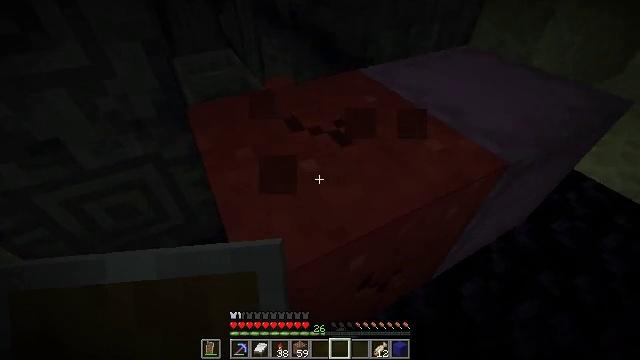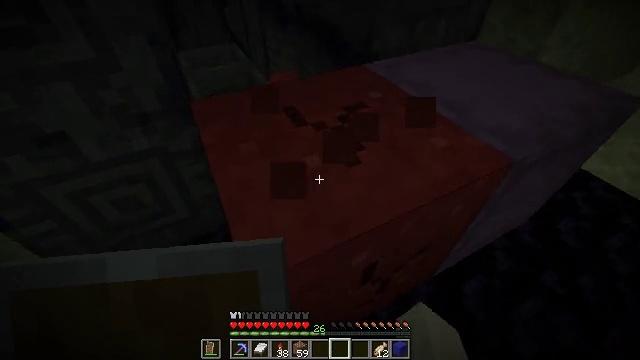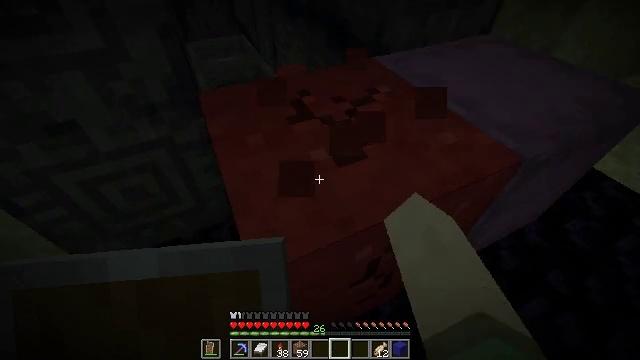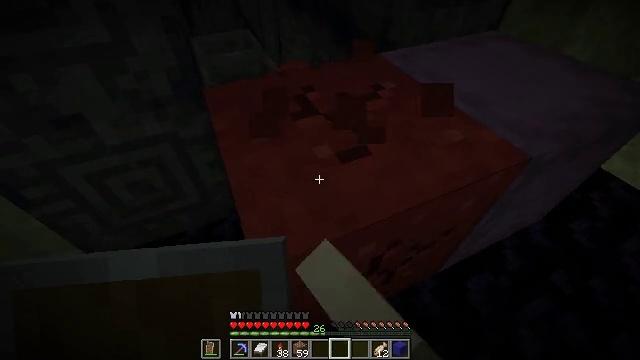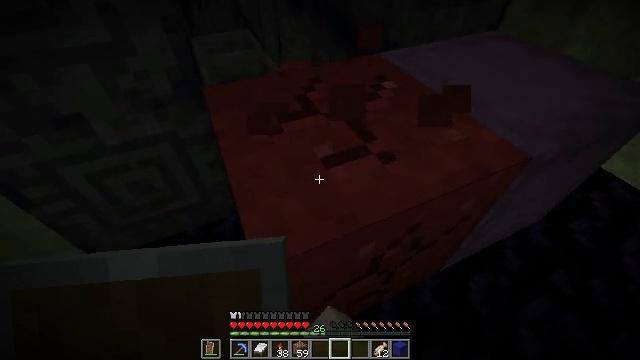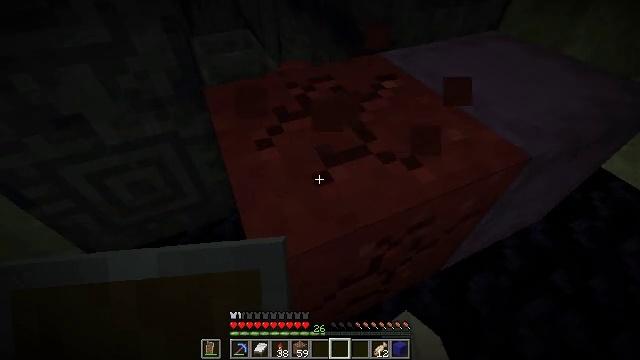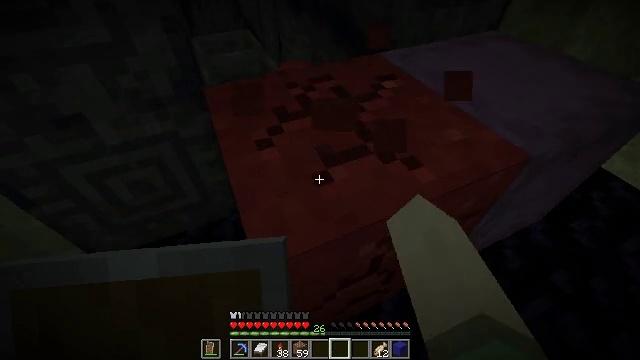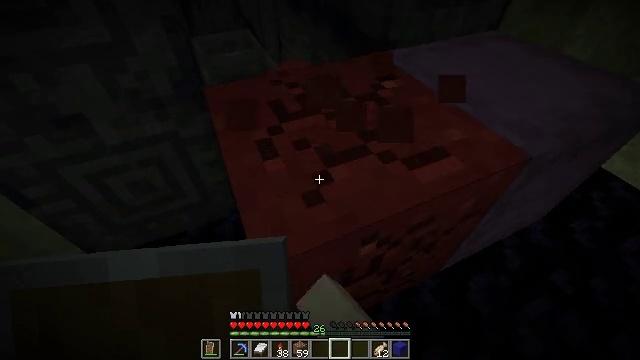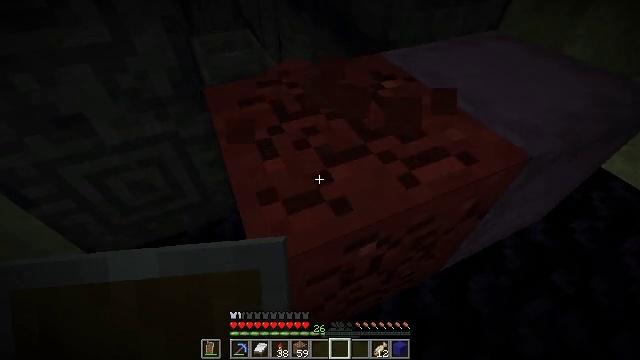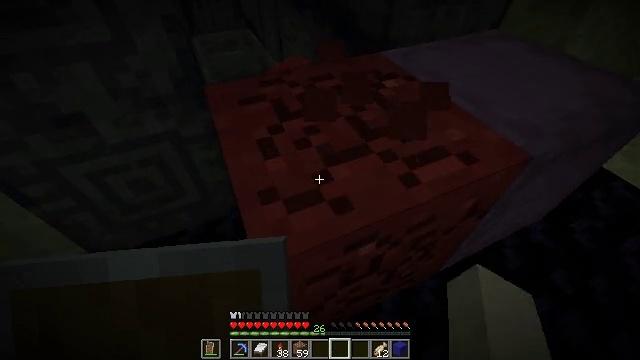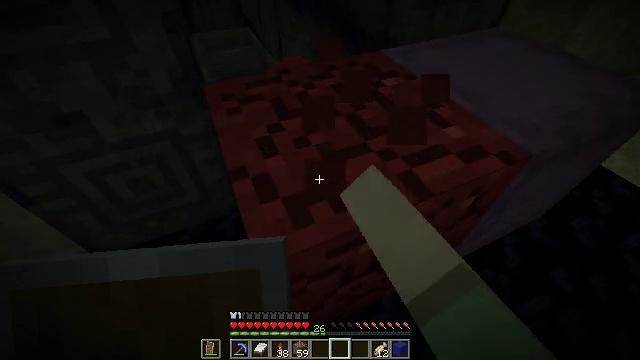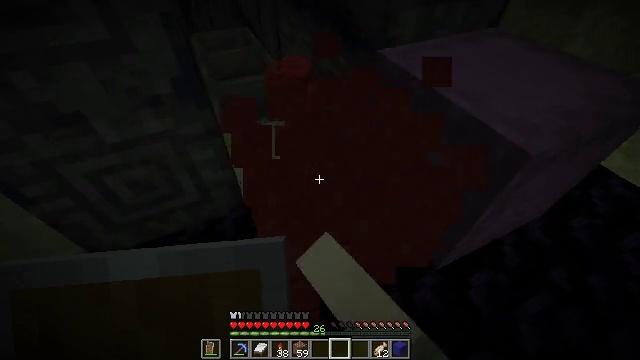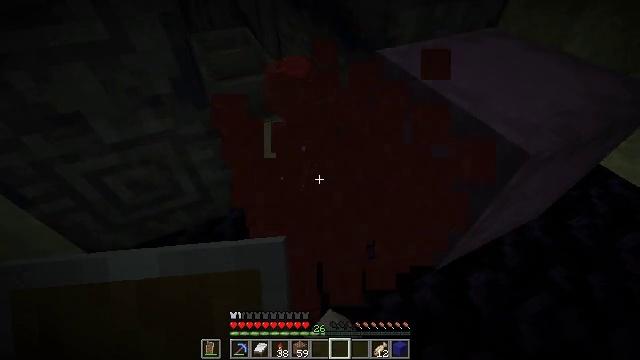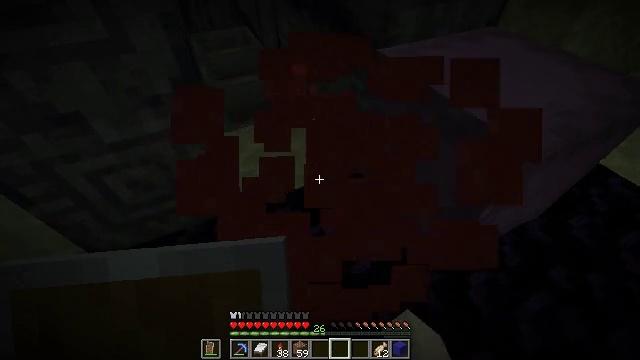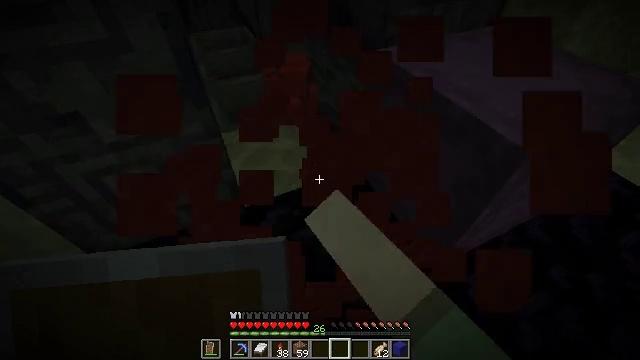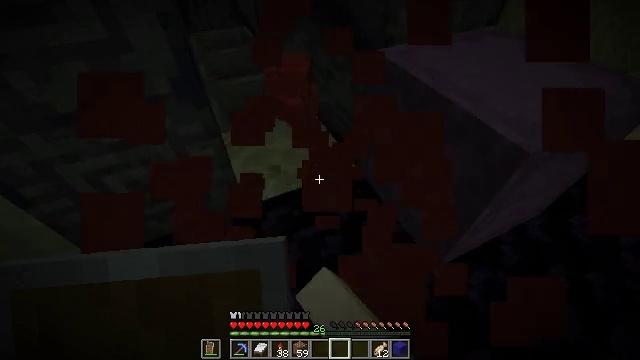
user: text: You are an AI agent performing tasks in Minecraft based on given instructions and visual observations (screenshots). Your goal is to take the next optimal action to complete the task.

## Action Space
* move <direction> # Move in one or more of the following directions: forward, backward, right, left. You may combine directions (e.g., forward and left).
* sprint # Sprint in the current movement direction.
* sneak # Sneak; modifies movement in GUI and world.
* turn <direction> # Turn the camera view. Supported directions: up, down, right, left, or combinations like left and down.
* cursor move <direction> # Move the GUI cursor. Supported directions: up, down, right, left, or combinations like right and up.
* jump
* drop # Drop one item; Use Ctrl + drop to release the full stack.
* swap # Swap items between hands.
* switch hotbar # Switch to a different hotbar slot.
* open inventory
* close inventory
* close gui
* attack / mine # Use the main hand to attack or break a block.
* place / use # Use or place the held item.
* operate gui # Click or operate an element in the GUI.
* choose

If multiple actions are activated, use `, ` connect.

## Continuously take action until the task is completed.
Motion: motion action
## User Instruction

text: Mine the red concrete powder block.
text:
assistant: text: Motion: turn left, attack / mine
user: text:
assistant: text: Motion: turn left and down, attack / mine
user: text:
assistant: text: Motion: turn left, attack / mine
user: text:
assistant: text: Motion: attack / mine
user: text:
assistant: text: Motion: attack / mine
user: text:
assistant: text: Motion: attack / mine
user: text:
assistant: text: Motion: attack / mine
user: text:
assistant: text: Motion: attack / mine
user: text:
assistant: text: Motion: attack / mine
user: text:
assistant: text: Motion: attack / mine
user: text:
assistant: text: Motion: attack / mine
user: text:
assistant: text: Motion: attack / mine
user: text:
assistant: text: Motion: attack / mine
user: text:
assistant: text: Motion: attack / mine
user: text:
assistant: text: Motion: attack / mine
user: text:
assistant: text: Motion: attack / mine